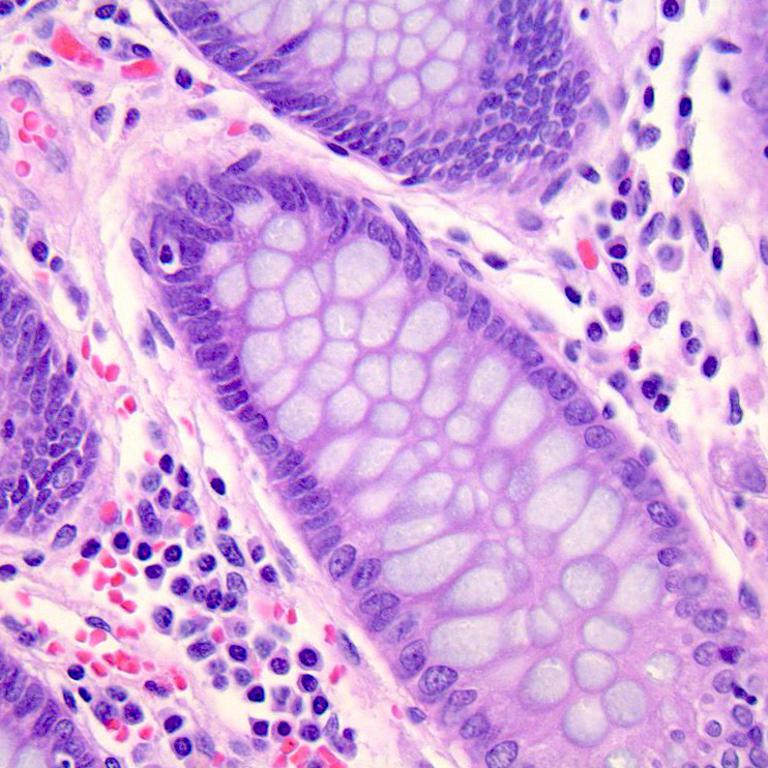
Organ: colon
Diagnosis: benign